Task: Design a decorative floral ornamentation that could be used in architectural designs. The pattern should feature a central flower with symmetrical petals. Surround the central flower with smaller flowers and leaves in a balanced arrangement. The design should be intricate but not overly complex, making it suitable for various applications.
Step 466:
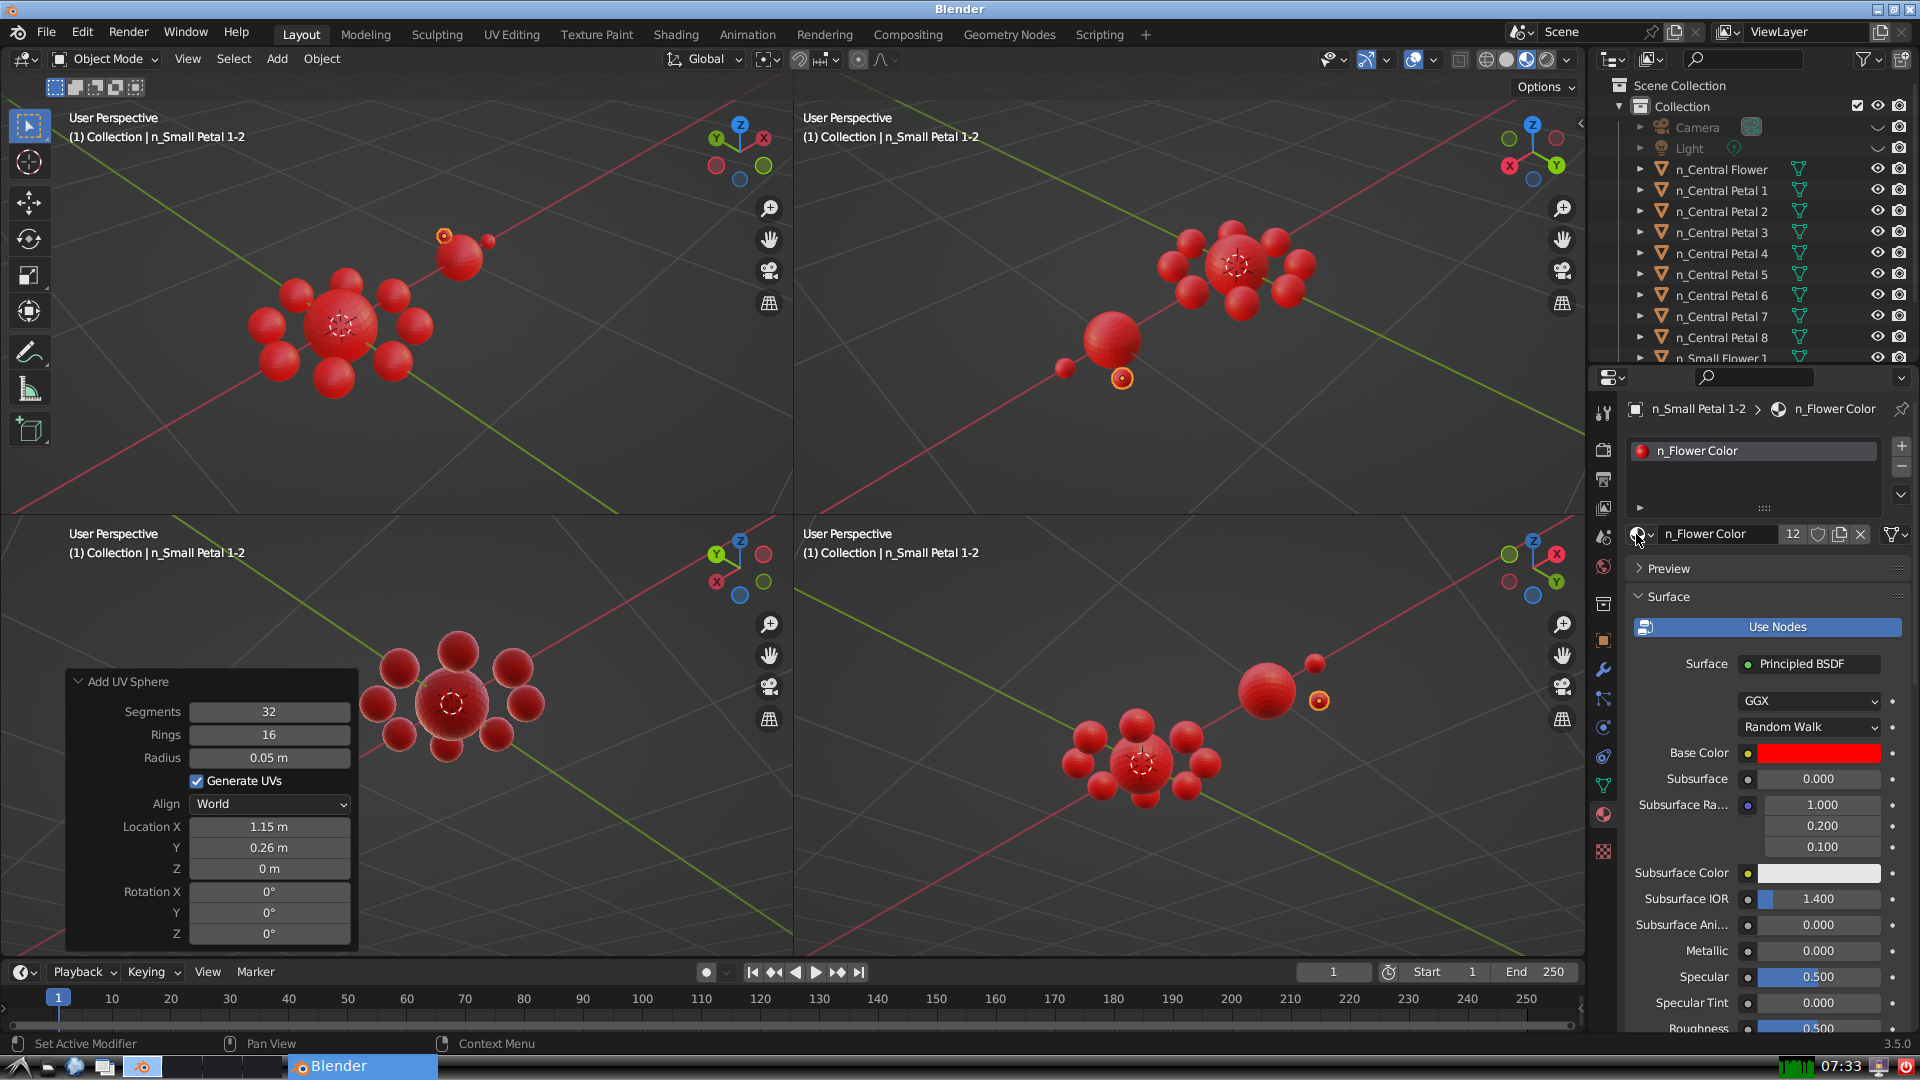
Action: {"mouse_move": [278, 58]}